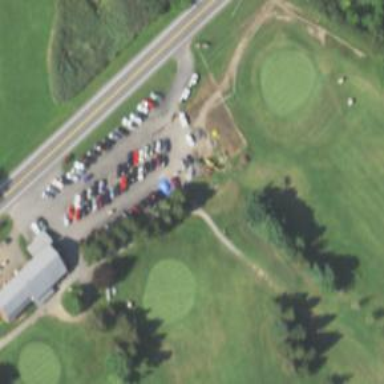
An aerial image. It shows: Path used for both walking and golf.